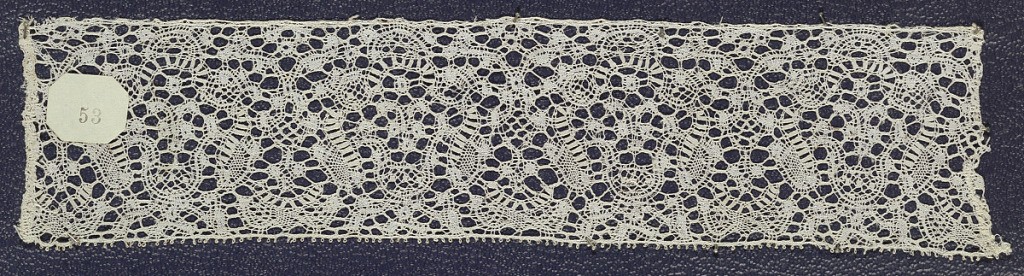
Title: Border
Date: early 18th century
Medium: Technique: bobbin lace
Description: Bobbin lace sample, dense floral; early 18th century Maline